Aerial crown-view tile of a tropical tree (Barro Colorado Island, Panama), acquired 20250317:
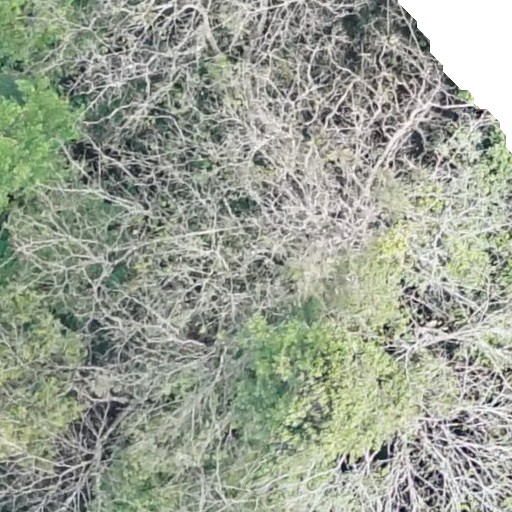
Species: Hura crepitans
GBIF accepted scientific name: Hura crepitans
Crown area: 534.819 m²